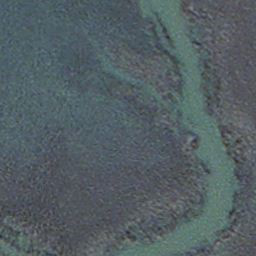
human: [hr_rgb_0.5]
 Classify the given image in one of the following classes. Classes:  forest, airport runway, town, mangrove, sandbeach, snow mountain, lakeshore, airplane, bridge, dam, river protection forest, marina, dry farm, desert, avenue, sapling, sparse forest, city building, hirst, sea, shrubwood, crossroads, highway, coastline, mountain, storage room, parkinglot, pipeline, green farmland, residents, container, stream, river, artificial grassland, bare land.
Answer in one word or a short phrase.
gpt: stream